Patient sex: M
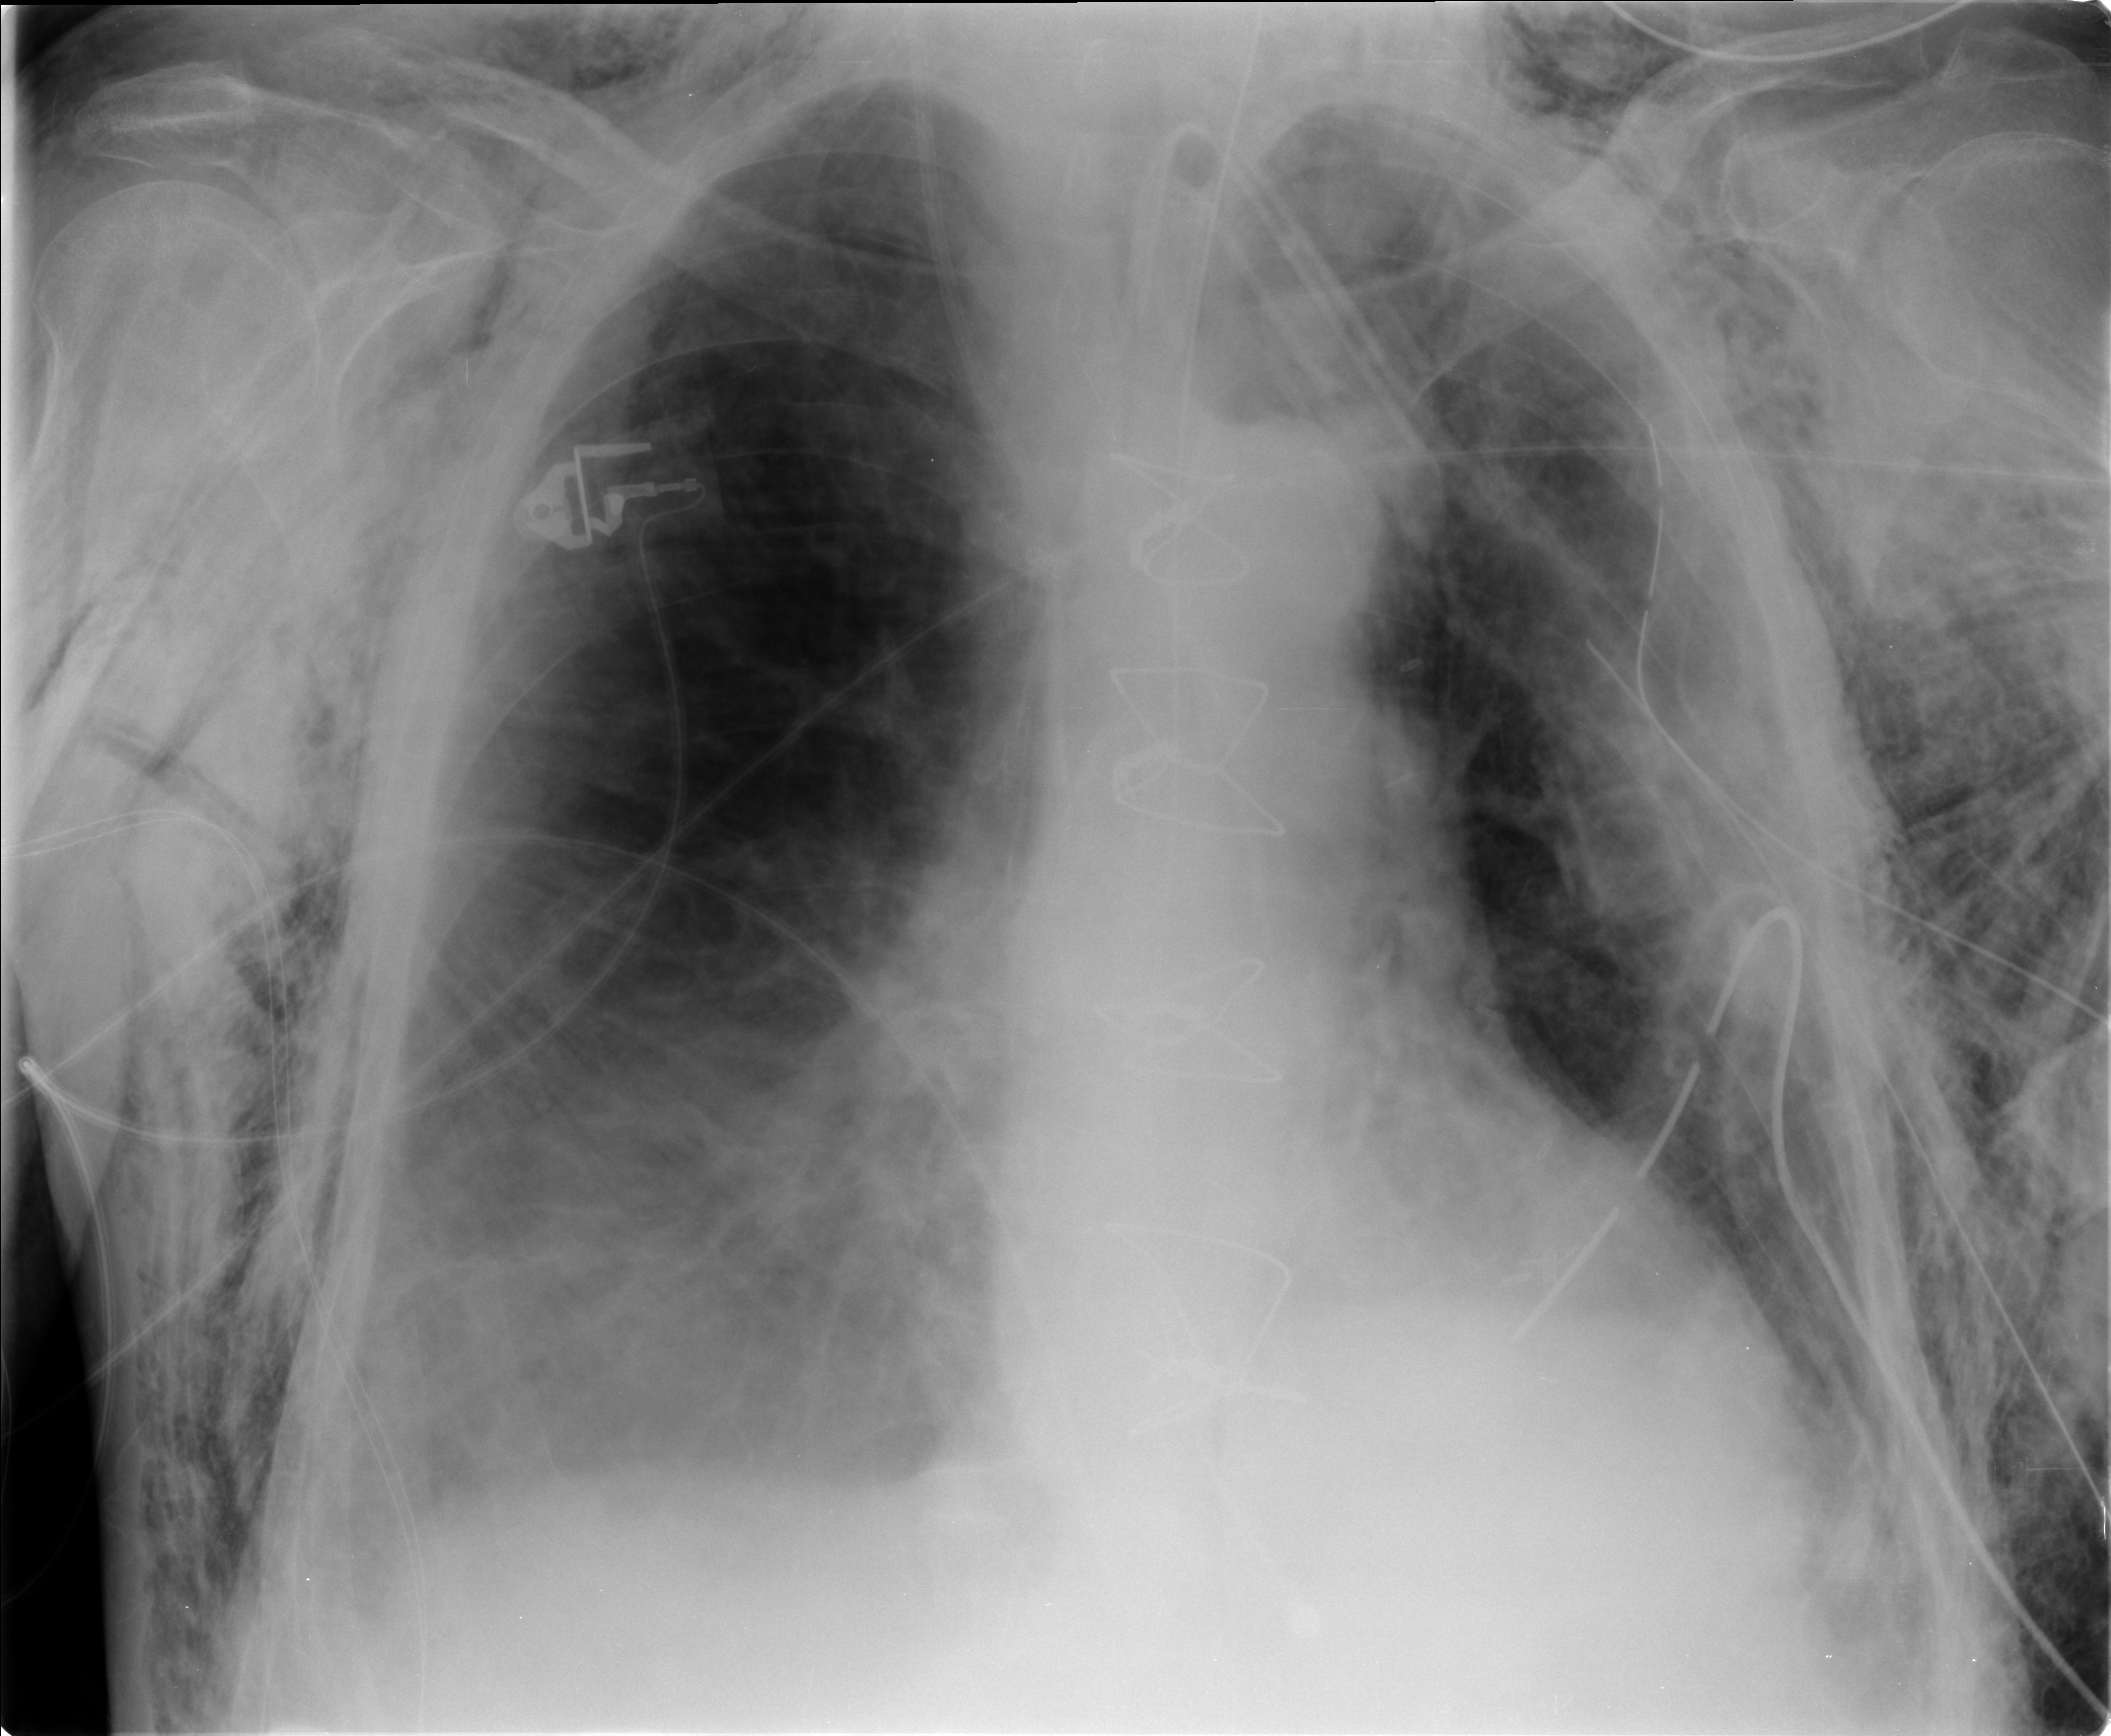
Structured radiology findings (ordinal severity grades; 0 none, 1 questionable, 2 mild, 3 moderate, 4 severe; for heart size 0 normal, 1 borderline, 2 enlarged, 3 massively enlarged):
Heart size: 1
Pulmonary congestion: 0
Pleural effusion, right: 1
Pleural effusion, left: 1
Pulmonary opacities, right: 0
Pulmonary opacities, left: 1
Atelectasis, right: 2
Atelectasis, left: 2